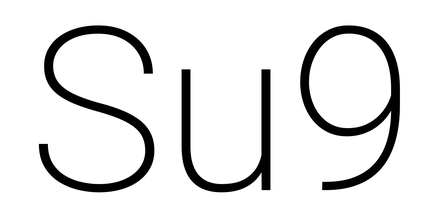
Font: Roboto_ExtraLight